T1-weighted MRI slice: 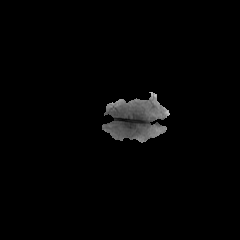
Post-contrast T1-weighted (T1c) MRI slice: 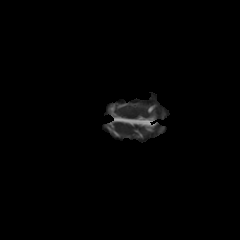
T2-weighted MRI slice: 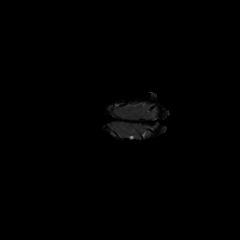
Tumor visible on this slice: no